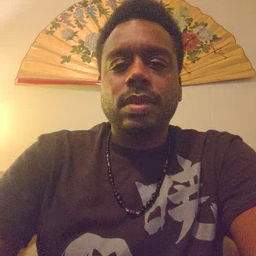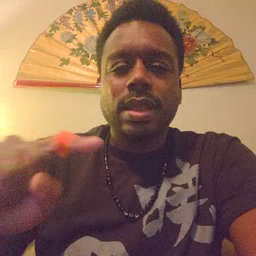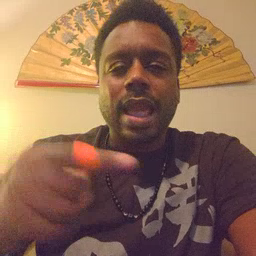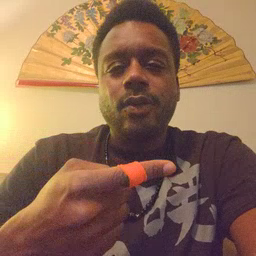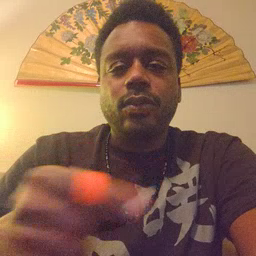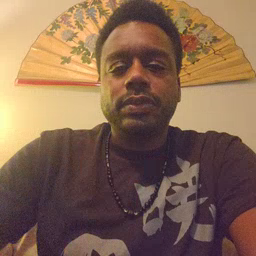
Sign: owie